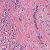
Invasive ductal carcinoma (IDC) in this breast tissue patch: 1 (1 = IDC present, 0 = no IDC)